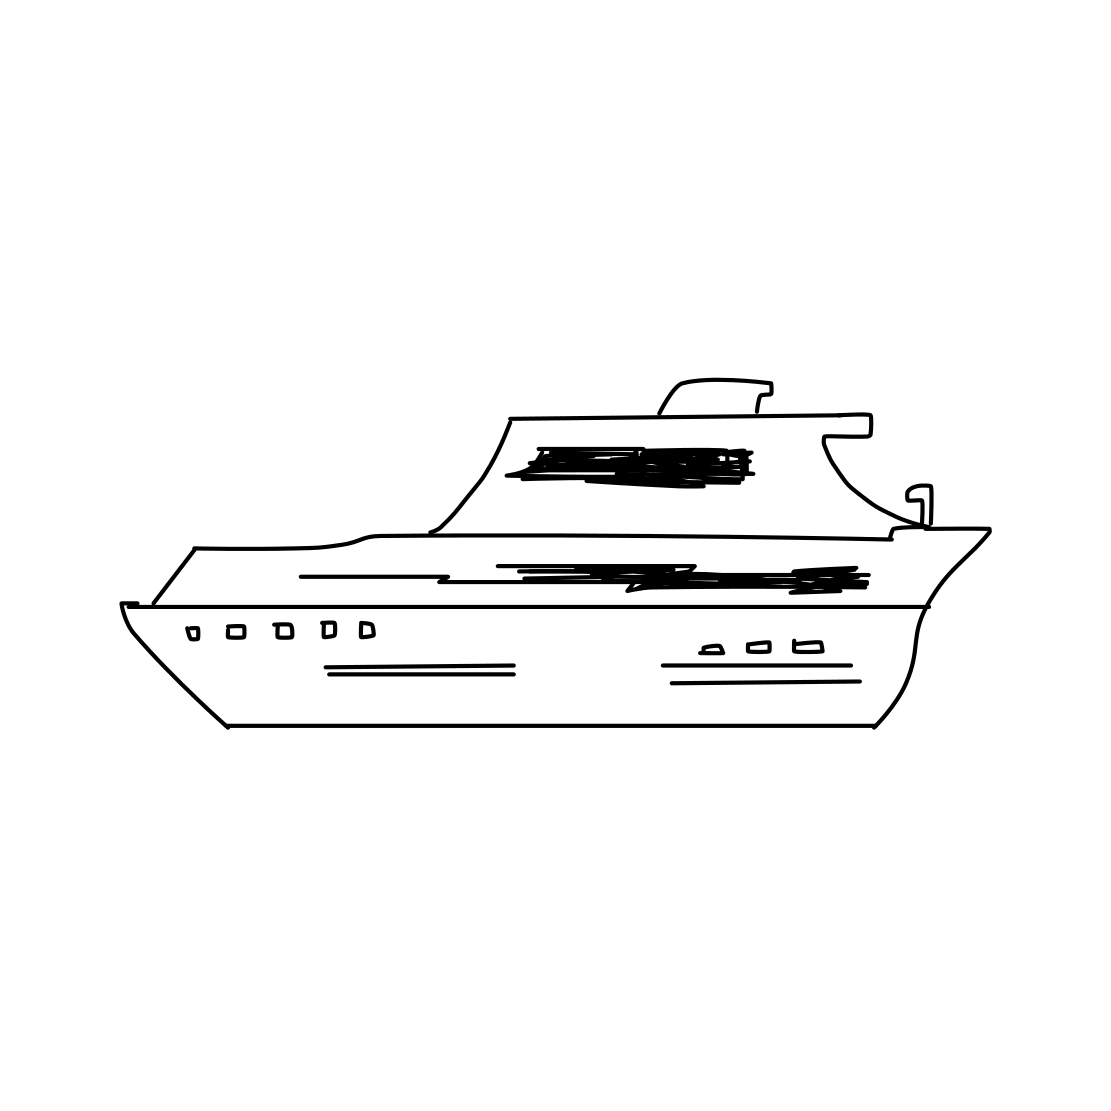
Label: speed-boat